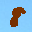
Label: 8